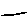
Label: line